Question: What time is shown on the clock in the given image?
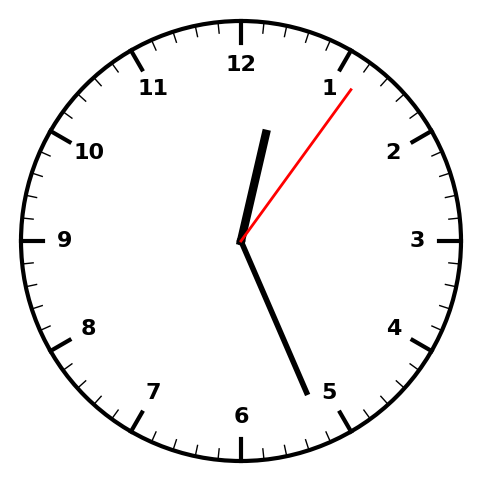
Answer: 12:26:06